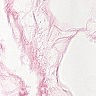
Metastatic tissue present: no